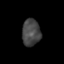
Tissue: skin
Cell type: Fibroblasts
Senescence score: 0.8122
Nuclear area (px): 476
Mean DAPI intensity: 70.662